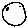
Label: moon